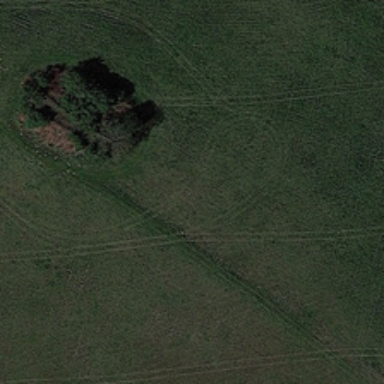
Several green trees are in a piece of green meadow .